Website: home-depot
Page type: account-dashboard
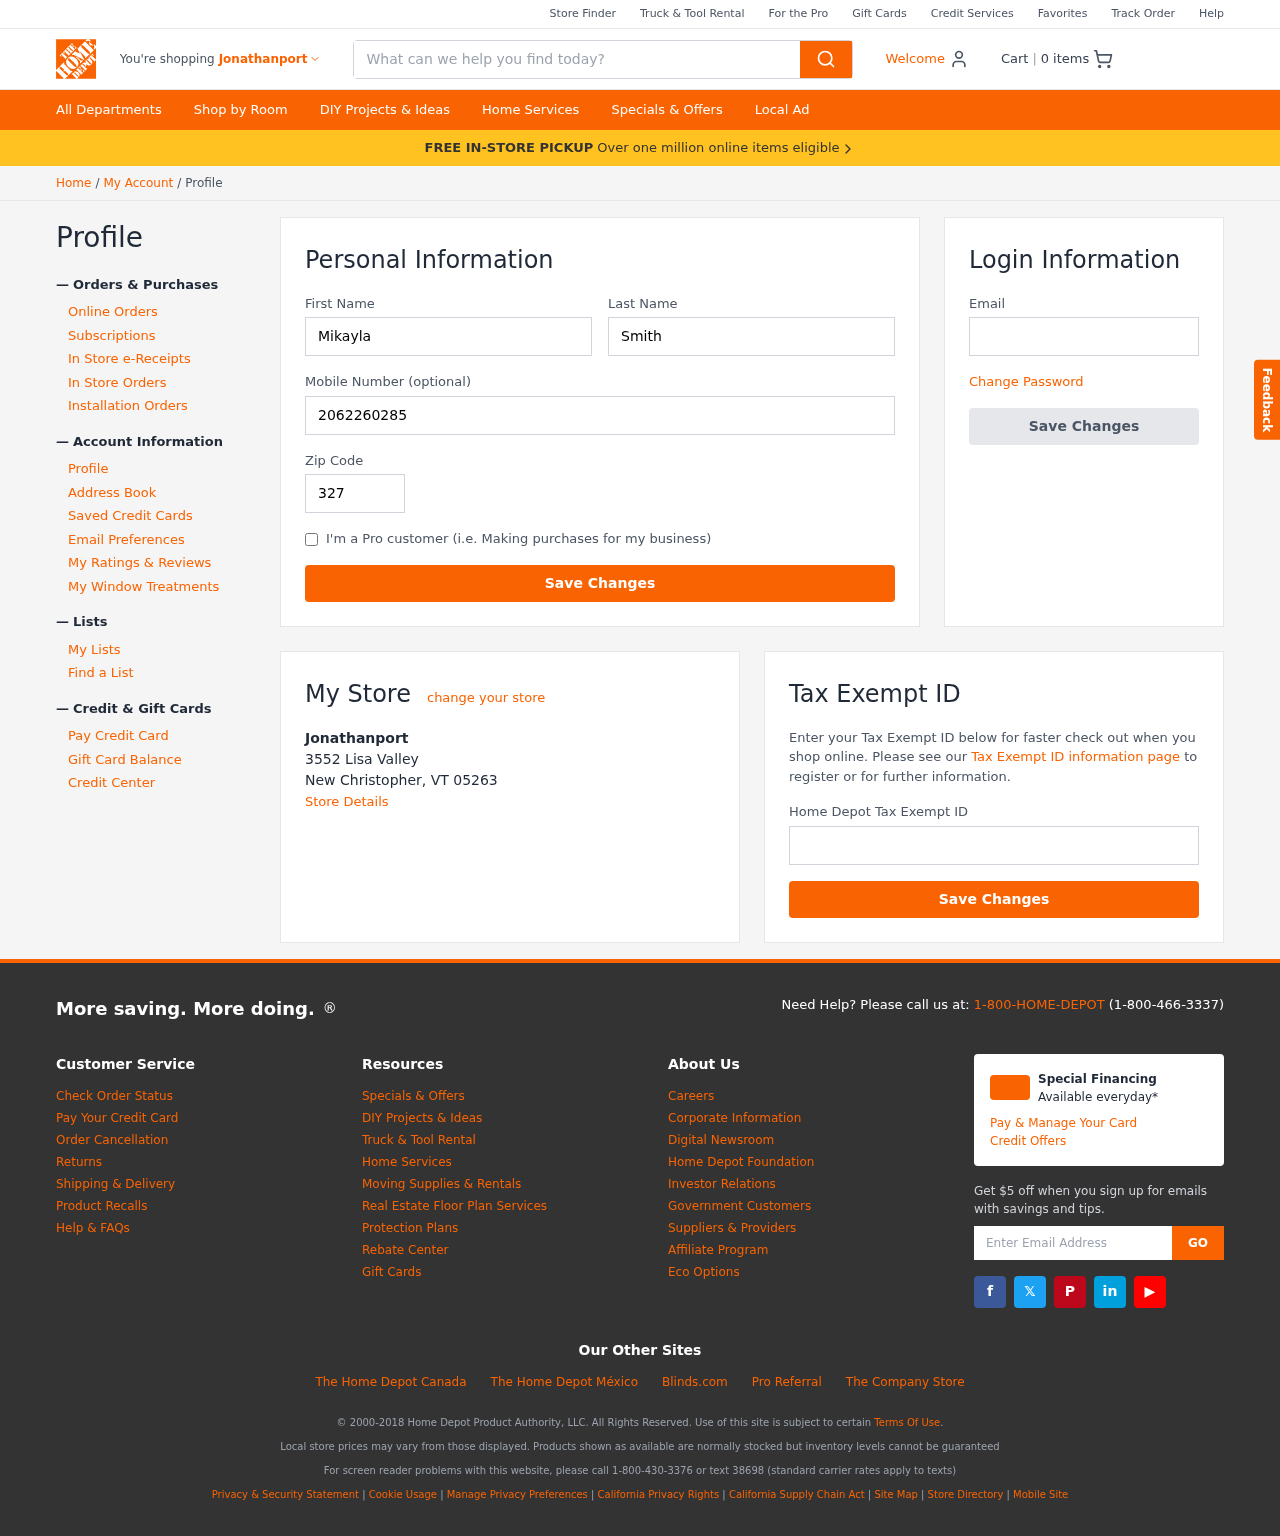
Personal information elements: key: PII_CITY
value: Jonathanport
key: PII_EMAIL
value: mikayla_smith@gmail.com
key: PII_FIRSTNAME
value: Mikayla
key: PII_LASTNAME
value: Smith
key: PII_LOCATION1_CITY_STATE_ZIP
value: New Christopher, VT 05263
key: PII_LOCATION1_NAME
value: Jonathanport
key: PII_LOCATION1_STREET
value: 3552 Lisa Valley
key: PII_PHONE
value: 2062260285
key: PII_POSTCODE
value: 32790
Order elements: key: ORDER_NUM_ITEMS
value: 0
Search elements: key: HEADER_SEARCH
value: What can we help you find today?